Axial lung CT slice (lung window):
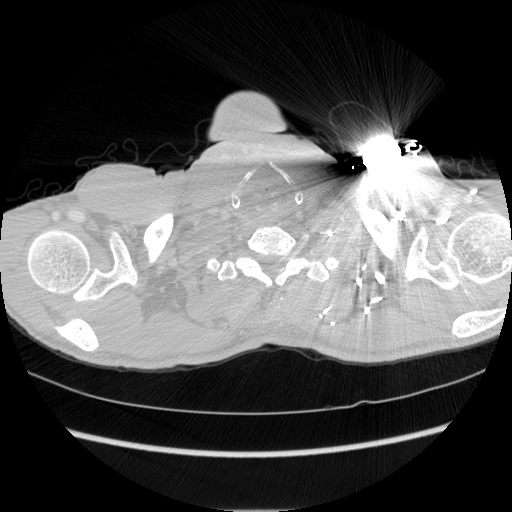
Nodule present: no